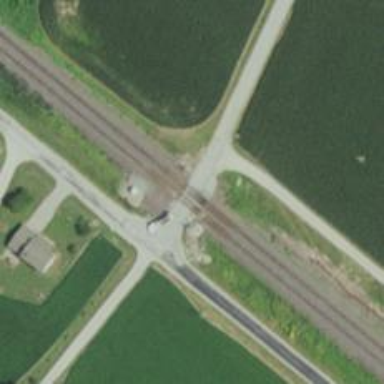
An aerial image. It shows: Level crossing along the railway.